Question: I have a problem with NSUndoManager not undoing when working with a complex model.
This is my model.

I have a Singleton that takes care of the core data stuff, this is its initialization:
'''
model =[NSManagedObjectModel mergedModelFromBundles:nil];
NSPersistentStoreCoordinator *psc = [[NSPersistentStoreCoordinator alloc] initWithManagedObjectModel:model];
NSString *path = pathInDocumentDirectory(@"store.data");
NSURL *storeURL = [NSURL fileURLWithPath:path];
NSError *error = nil;
if(![psc addPersistentStoreWithType:NSSQLiteStoreType
configuration:nil
URL:storeURL
options:nil
error:&error]) {
[NSException raise:@"Open failed" format:@"Reason: %@", [error localizedDescription]];
}
context = [[NSManagedObjectContext alloc] init];
NSUndoManager *contextUndoManager = [[NSUndoManager alloc] init];
[contextUndoManager setLevelsOfUndo:20];
[context setUndoManager:contextUndoManager];
[context setPersistentStoreCoordinator:psc];
'''
For every entity I have an init method that calls [self initWithEntity...] and then inits some properties. This is an example of the HalfEdge entity:
'''
- (id) initWithVertex:(Vertex*) vert inManagedObjectContext: context {
NSEntityDescription* tEntityDescription = [NSEntityDescription entityForName: @"HalfEdge"
inManagedObjectContext: context];
self = [self initWithEntity: tEntityDescription insertIntoManagedObjectContext: context];
if(self) {
self.lastVertex = vert;
[self.lastVertex addHalfEdgeObject:self];
}
return self;
}
'''
When the user adds a new drawing I create a new Drawing entity and then let the user add points taping the screen. For every point a rutine will get executed that may add and/or remove Triangle entities, halfedges and vertex. This is the call:
'''
[[[DrawingsStore sharedStore].managedObjectContext undoManager] beginUndoGrouping];
[delaunay addPoint:CGPointMake(localizacion.x-dummy.bounds.size.width/2, localizacion.y-dummy.bounds.size.height/2)];
[[DrawingsStore sharedStore].managedObjectContext processPendingChanges];
[[[DrawingsStore sharedStore].managedObjectContext undoManager] endUndoGrouping];
'''
As you can see, I set an undo group for everything that happens inside that rutine.
Then when a button is pressed I'm calling [[context undoManager] undo]; but it does nothing.
I print a fetch before and after the undo and it's the same. I can see the rutine is working properly, adding all the correct entities to core data, but then it wont undo anything at all.
Ok, I deleted the custom init method for NSManagedObject subclasses and created a class method like this:
'''
+ (HalfEdge*) addWithVertex:(Vertex*) vert inManagedObjectContext: context {
HalfEdge* halfEdge = [NSEntityDescription insertNewObjectForEntityForName:@"HalfEdge" inManagedObjectContext:context];
if(halfEdge) {
halfEdge.lastVertex = vert;
[halfEdge.lastVertex addHalfEdgeObject:self];
}
return halfEdge;
}
'''
And still the same result. Objects get created, undo doesn't work. (canUndo returns 1)
EDIT
Wow, I just registered for NSUndoManagerCheckpointNotification of undoManager and once I click undo it gets posted forever like in a loop. Ok, now I know I must be doing something wrong somewhere, but... where?
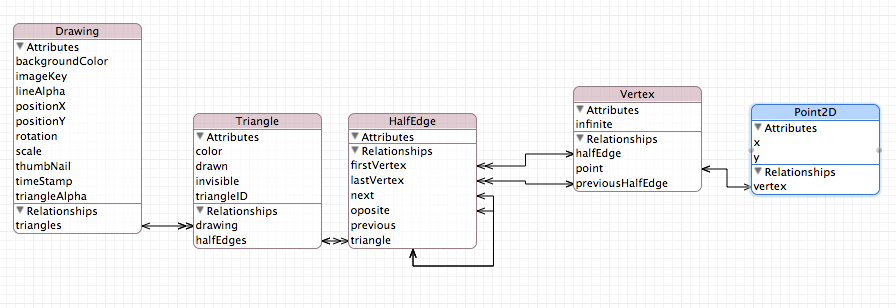
Answer: Ok I found out. Turns out I was looking in the wrong place.
Trying to Debug NSUndoManager I registered for notifications and found out that NSUndoManagerCheckpointNotification was getting called over and over again.
[delaunay addPoint...] makes all the changes to the model. But at the same time there is a render routine running that renders the triangles to the screen. In that routine I set the color of those triangles. I need to do it there because I don't know the color I should put before I render the background of the screen.
Those changes to the color attribute of the NSManagedObject subclass Triangle were causing the NSUndoManagerCheckpointNotification to be fired and the undo to not work. If I remove that, undo works.
So I figured I just have to add this, so the changes made during render don't make it to the undo stack.
'''
[[[DibujosStore sharedStore] managedObjectContext] processPendingChanges];
[[[[DibujosStore sharedStore] managedObjectContext] undoManager] disableUndoRegistration];
[renderer render];
[[[DibujosStore sharedStore] managedObjectContext] processPendingChanges];
[[[[DibujosStore sharedStore] managedObjectContext] undoManager] enableUndoRegistration];
'''